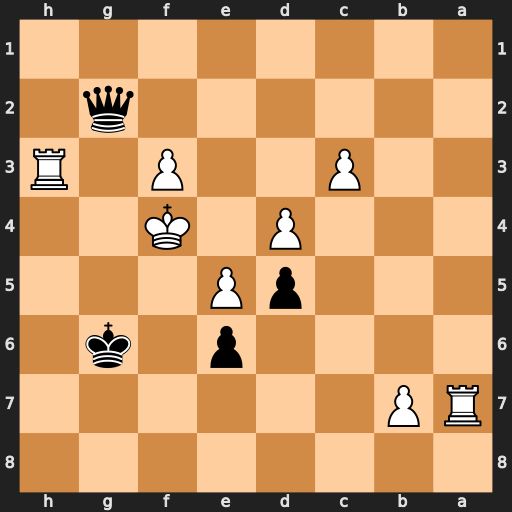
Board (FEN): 8/RP6/4p1k1/3pP3/3P1K2/2P2P1R/6q1/8
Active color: b
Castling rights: -
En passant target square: -
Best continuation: Qg5#